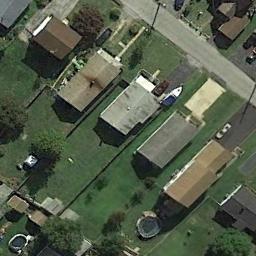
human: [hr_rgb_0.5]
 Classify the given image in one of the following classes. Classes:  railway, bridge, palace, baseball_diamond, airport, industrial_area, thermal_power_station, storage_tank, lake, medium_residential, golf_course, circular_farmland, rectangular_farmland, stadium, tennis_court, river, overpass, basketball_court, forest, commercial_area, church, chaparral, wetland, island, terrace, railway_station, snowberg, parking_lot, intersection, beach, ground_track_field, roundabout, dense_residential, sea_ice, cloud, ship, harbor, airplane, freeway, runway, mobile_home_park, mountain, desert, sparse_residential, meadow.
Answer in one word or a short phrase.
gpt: medium_residential